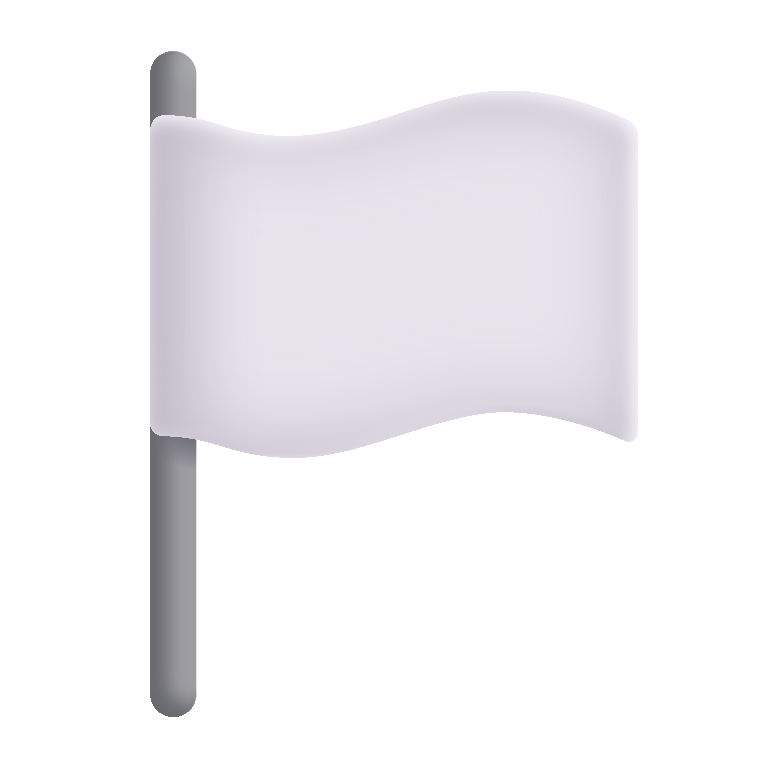
white flag color